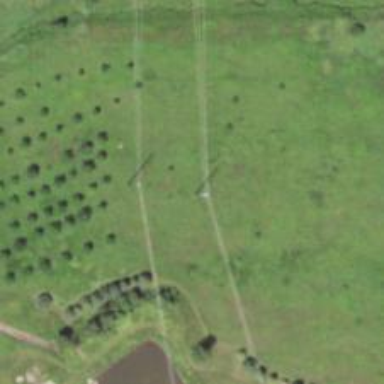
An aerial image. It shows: Power tower.